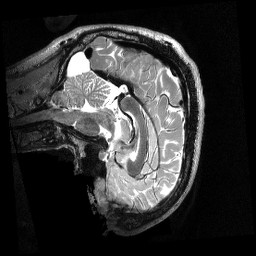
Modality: T2w
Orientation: sagittal
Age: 19
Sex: male
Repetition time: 3.2 s
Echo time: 0.563 s